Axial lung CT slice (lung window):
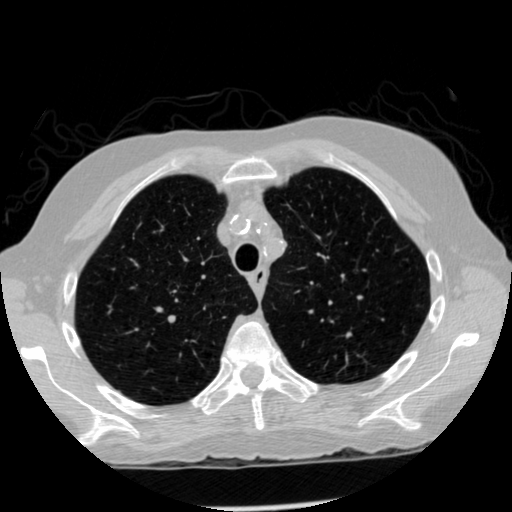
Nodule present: no